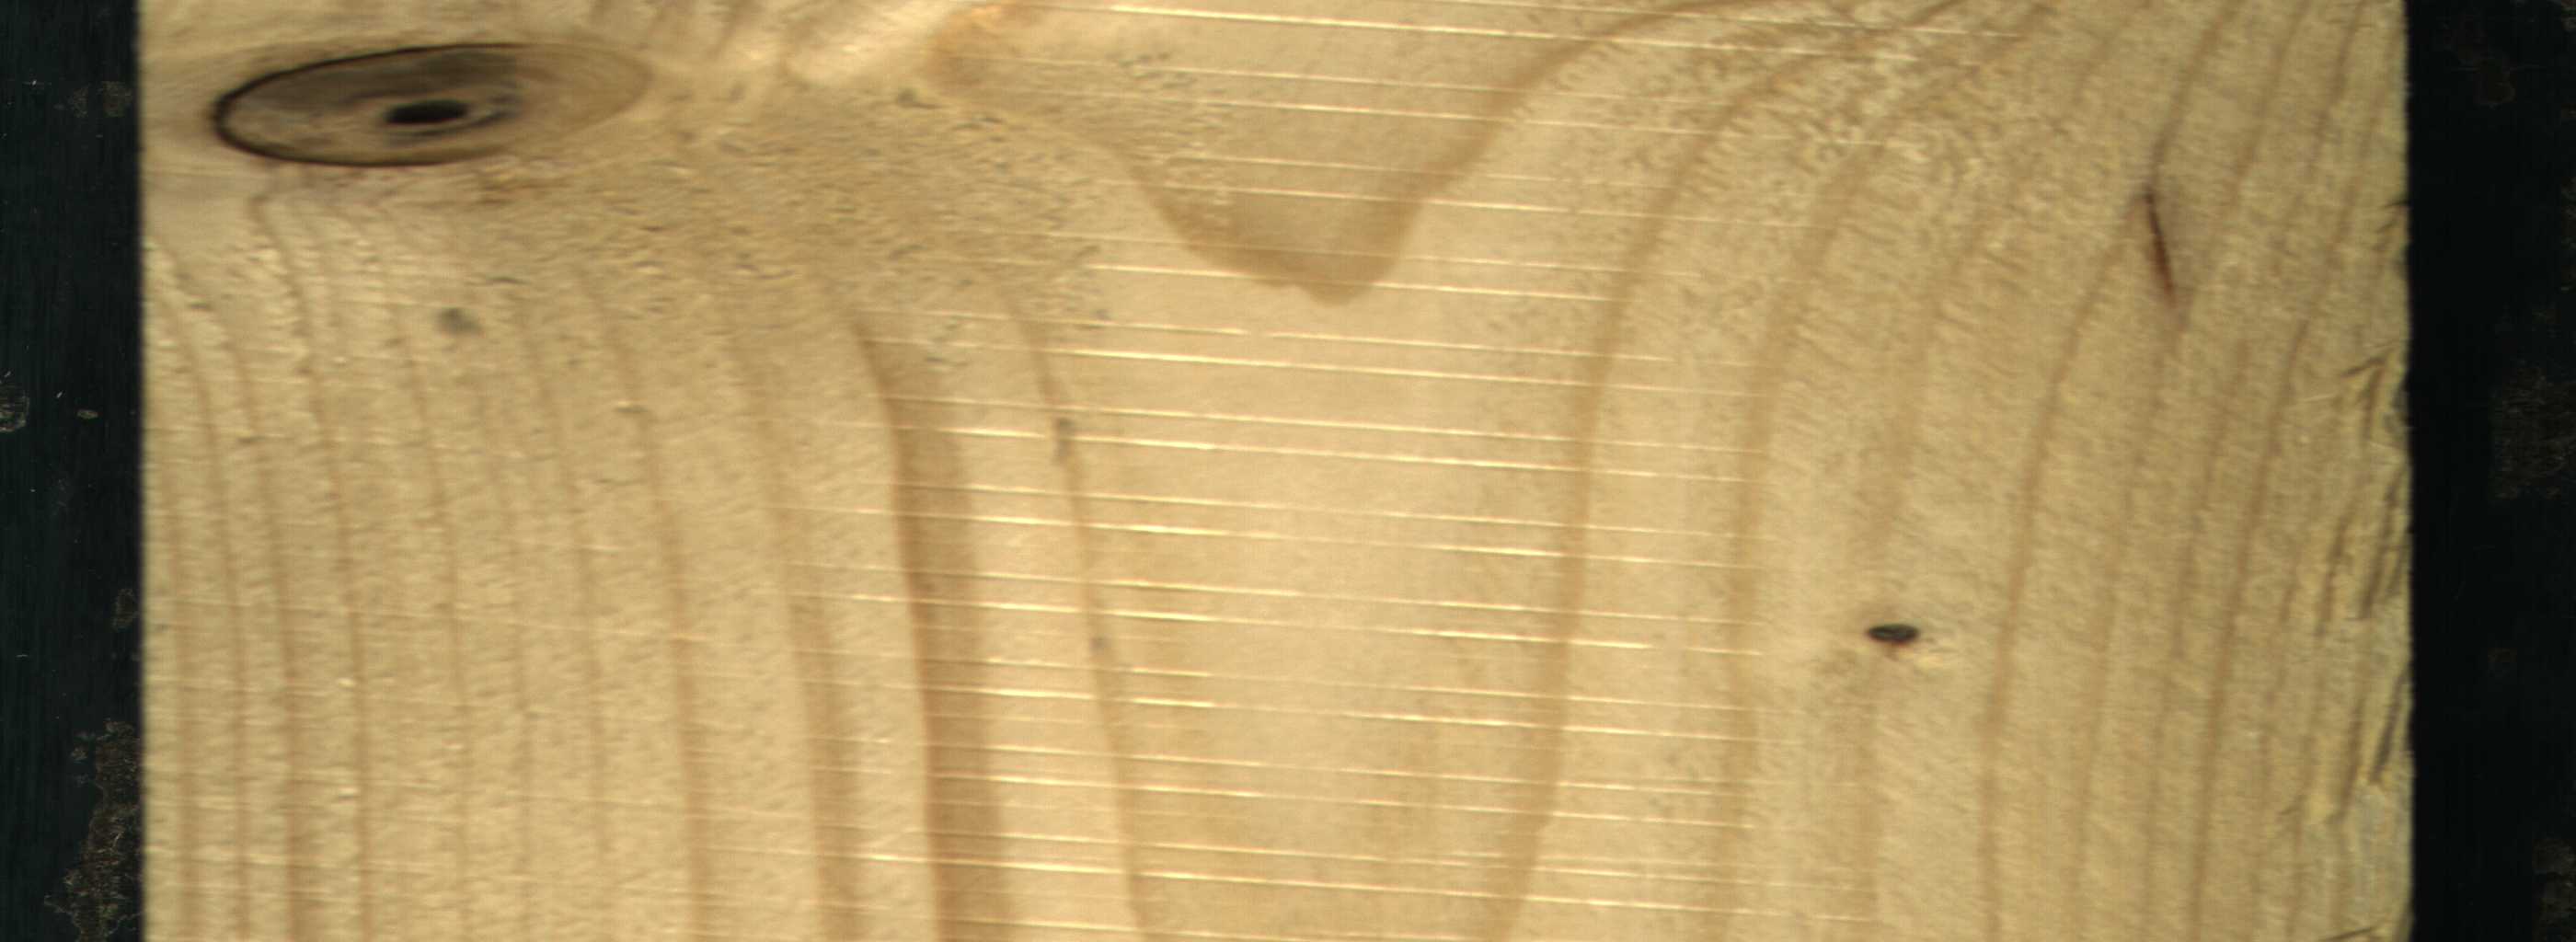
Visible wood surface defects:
resin
Dead_Knot
Dead_Knot